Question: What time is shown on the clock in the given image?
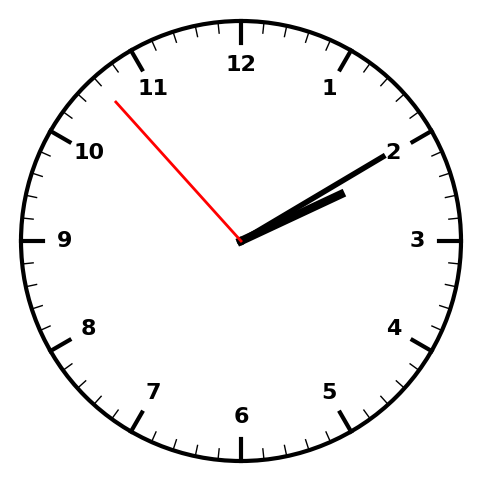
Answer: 02:09:53